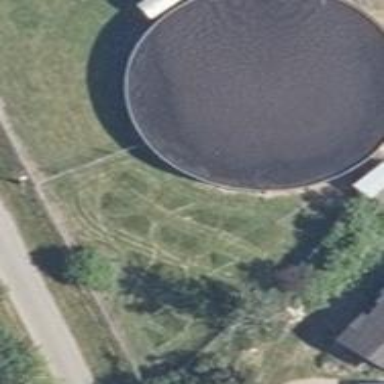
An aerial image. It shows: Storage tank with man-made structure.